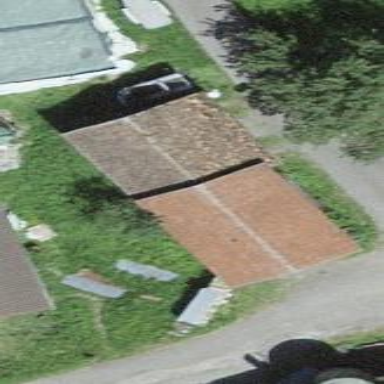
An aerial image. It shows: Barn.